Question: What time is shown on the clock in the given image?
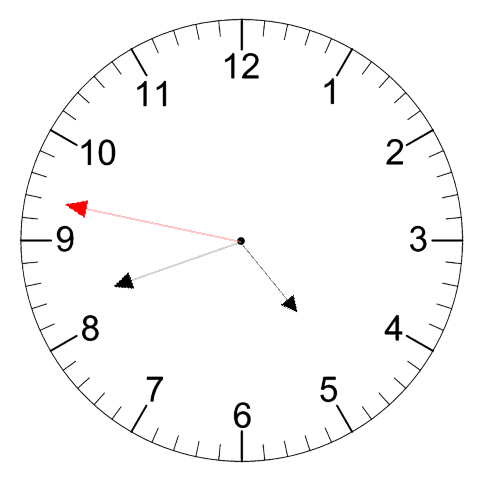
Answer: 04:41:47